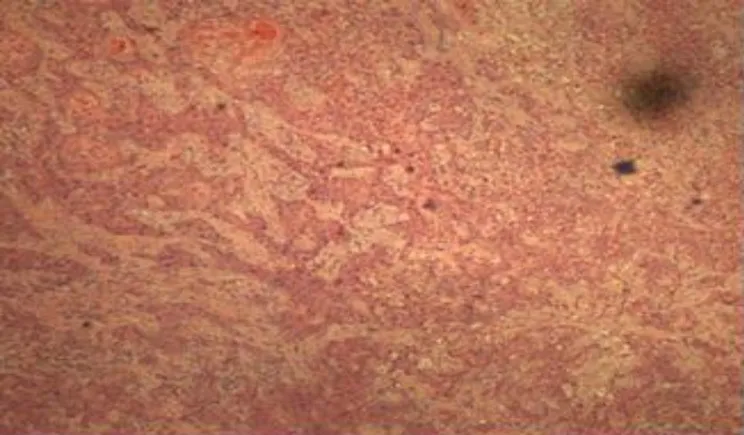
Cohesive malignant cells arranged in sheets, nests, cords, islands and trabeculae pattern [4x, hematoxylin and eosin (HE)]. These malignant cells exhibit large, pleomorphic, hyperchromatic to vesicular nuclei with large prominent eosinophilic nucleoli and abundant eosinophilic cytoplasm.
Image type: pathology (h&e)